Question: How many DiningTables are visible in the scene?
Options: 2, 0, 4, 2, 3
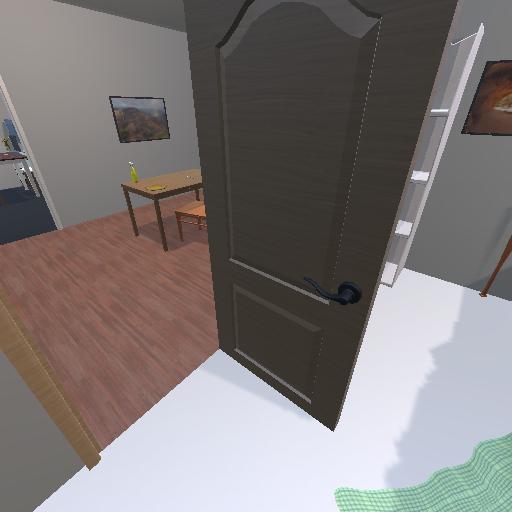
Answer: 2